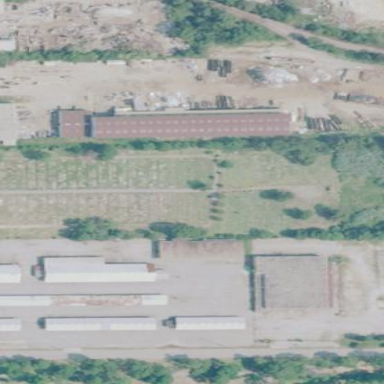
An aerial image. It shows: Cemetery.